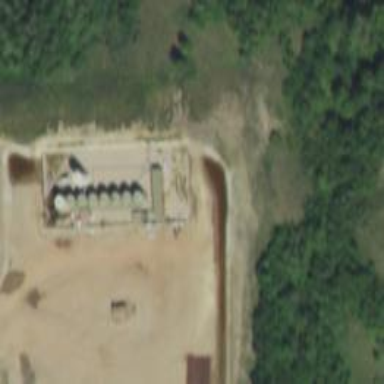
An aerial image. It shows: Storage tank that is man-made.